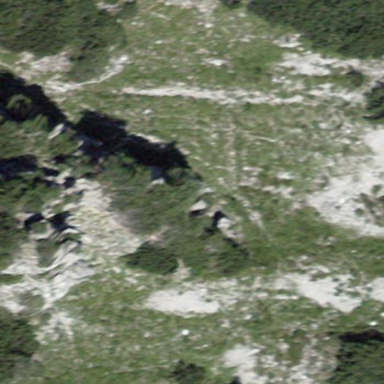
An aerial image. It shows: Landscape of bare rock.